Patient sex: M
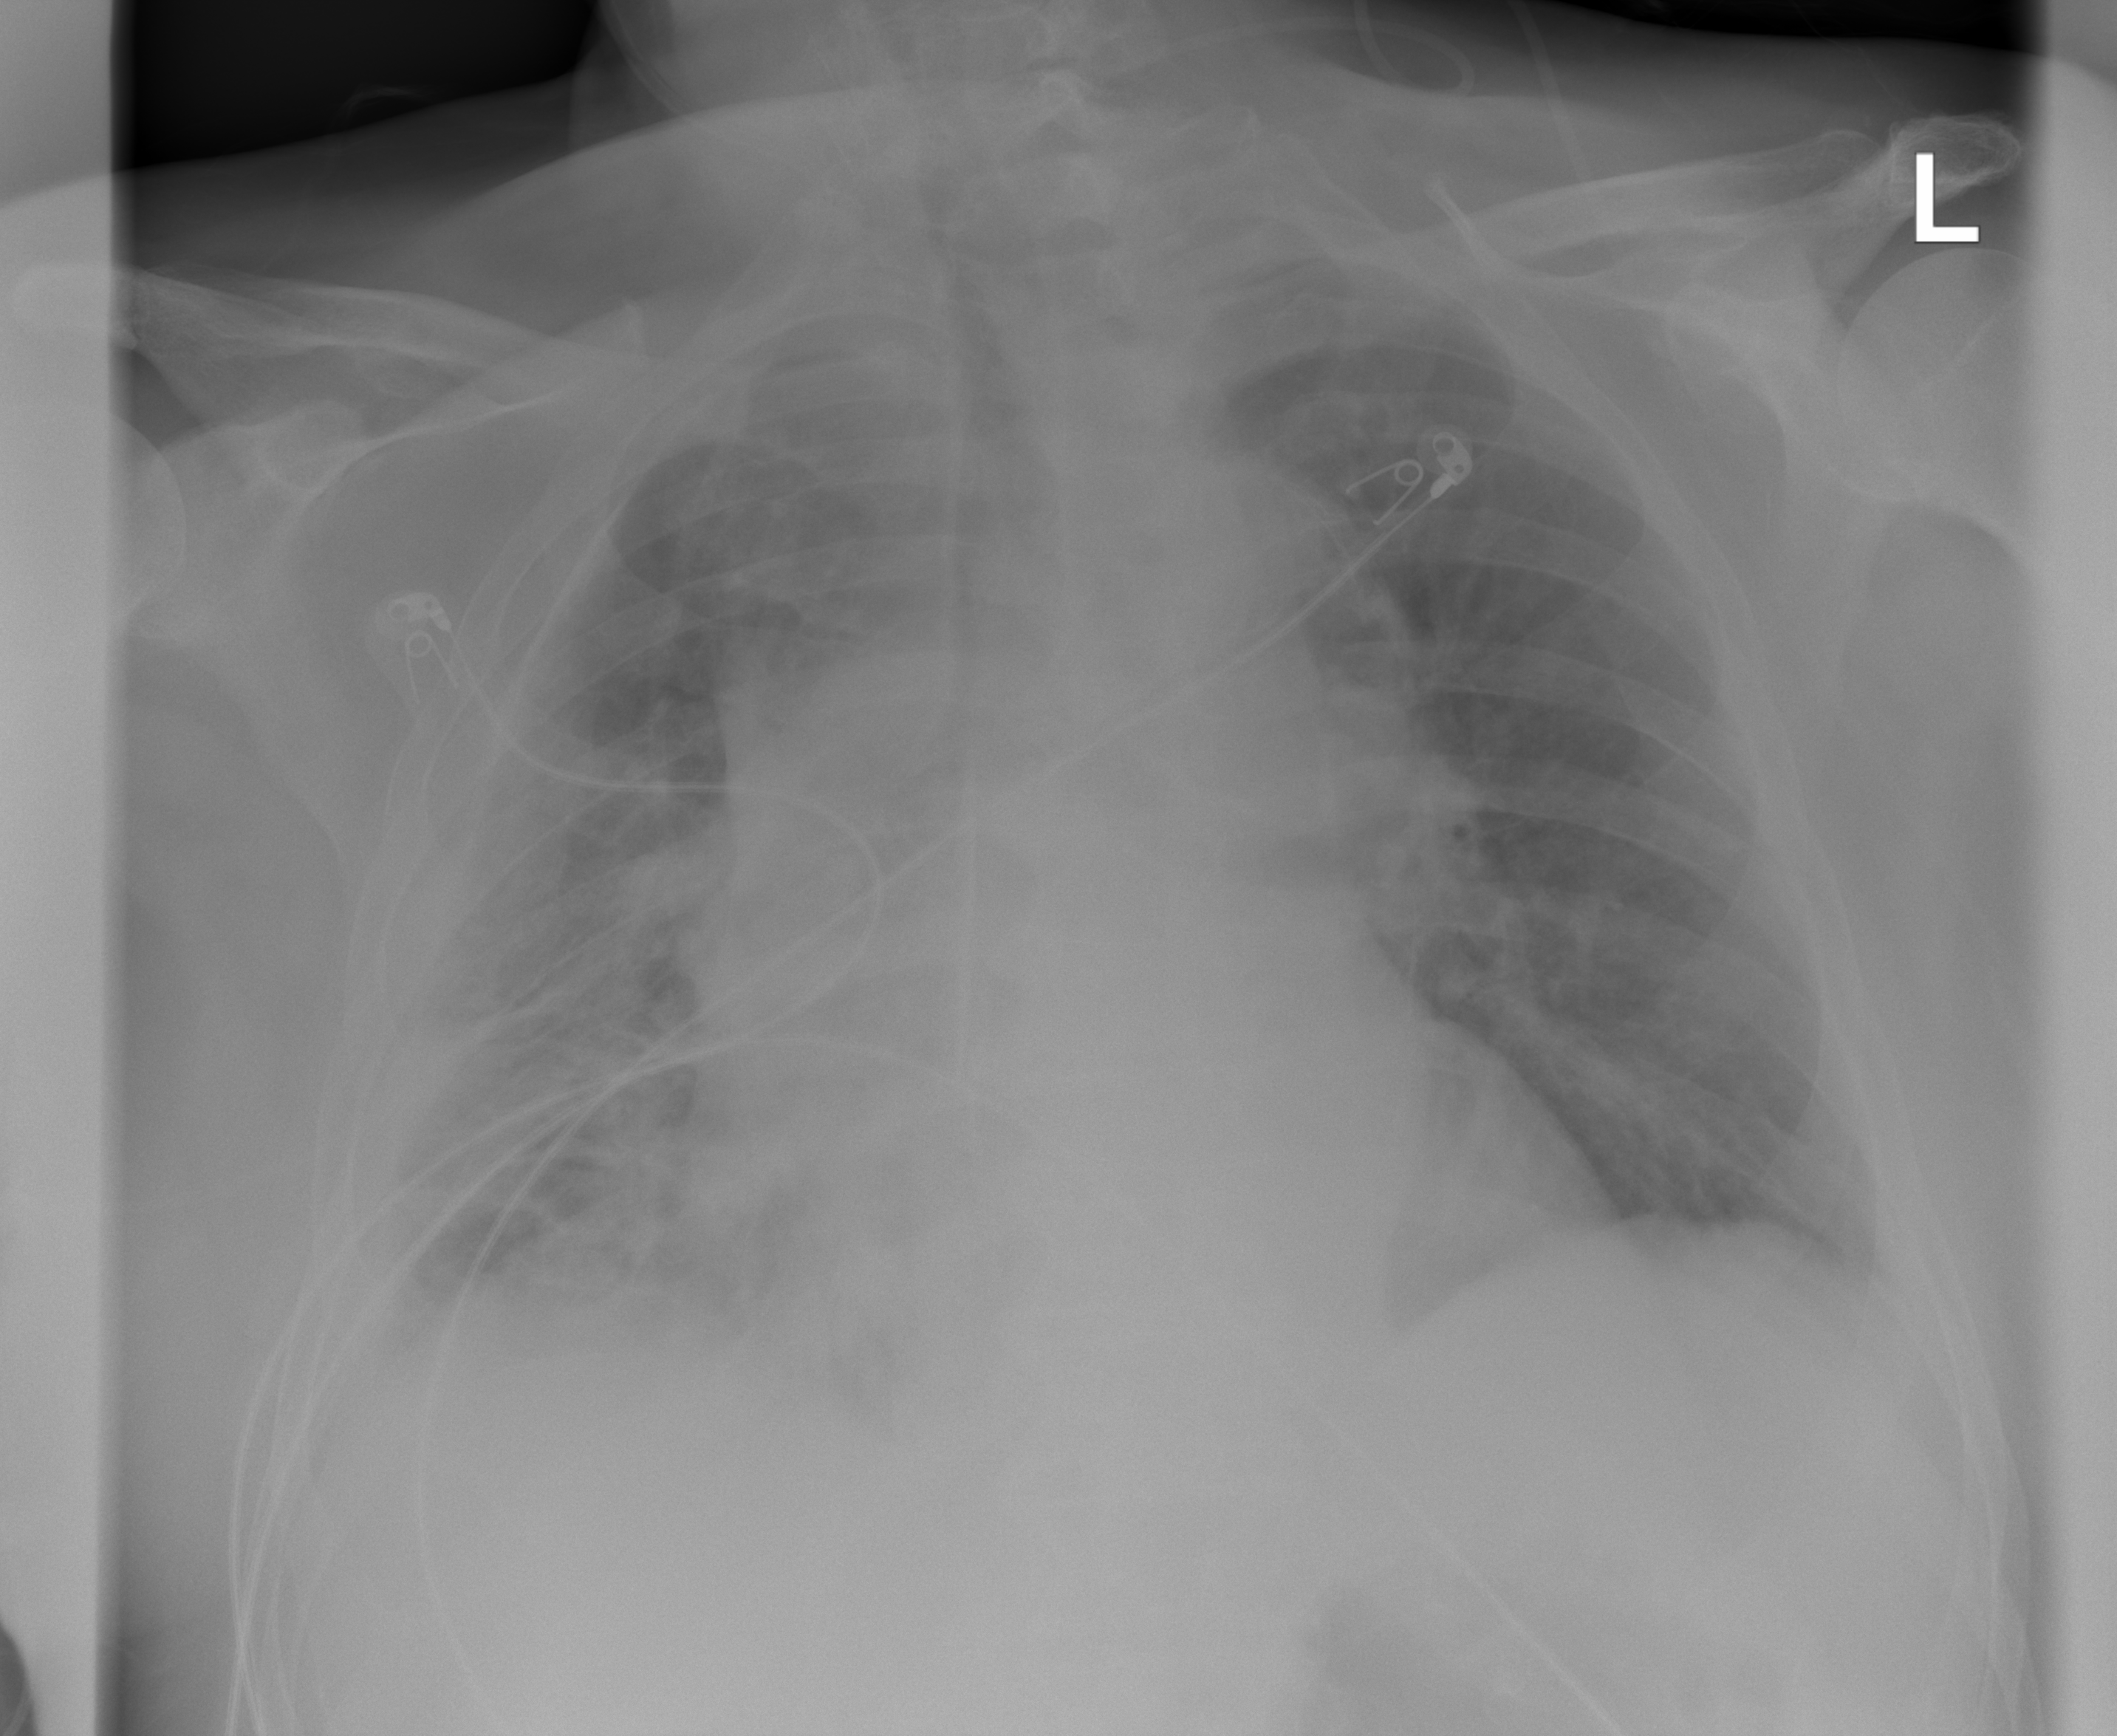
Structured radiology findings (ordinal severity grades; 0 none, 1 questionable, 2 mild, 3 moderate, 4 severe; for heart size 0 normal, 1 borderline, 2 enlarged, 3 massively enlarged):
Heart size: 2
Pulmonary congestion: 2
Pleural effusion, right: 2
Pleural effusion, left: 1
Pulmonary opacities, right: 3
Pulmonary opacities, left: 2
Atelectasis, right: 2
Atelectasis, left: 2